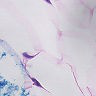
Metastatic tissue present: no